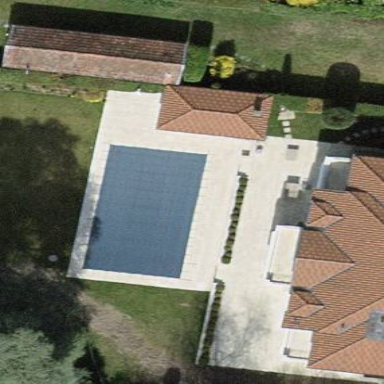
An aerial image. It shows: Swimming pool located in leisure land.